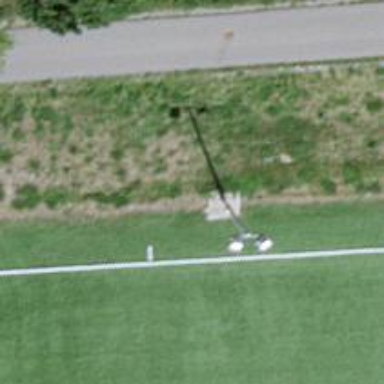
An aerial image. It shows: Mast structure.